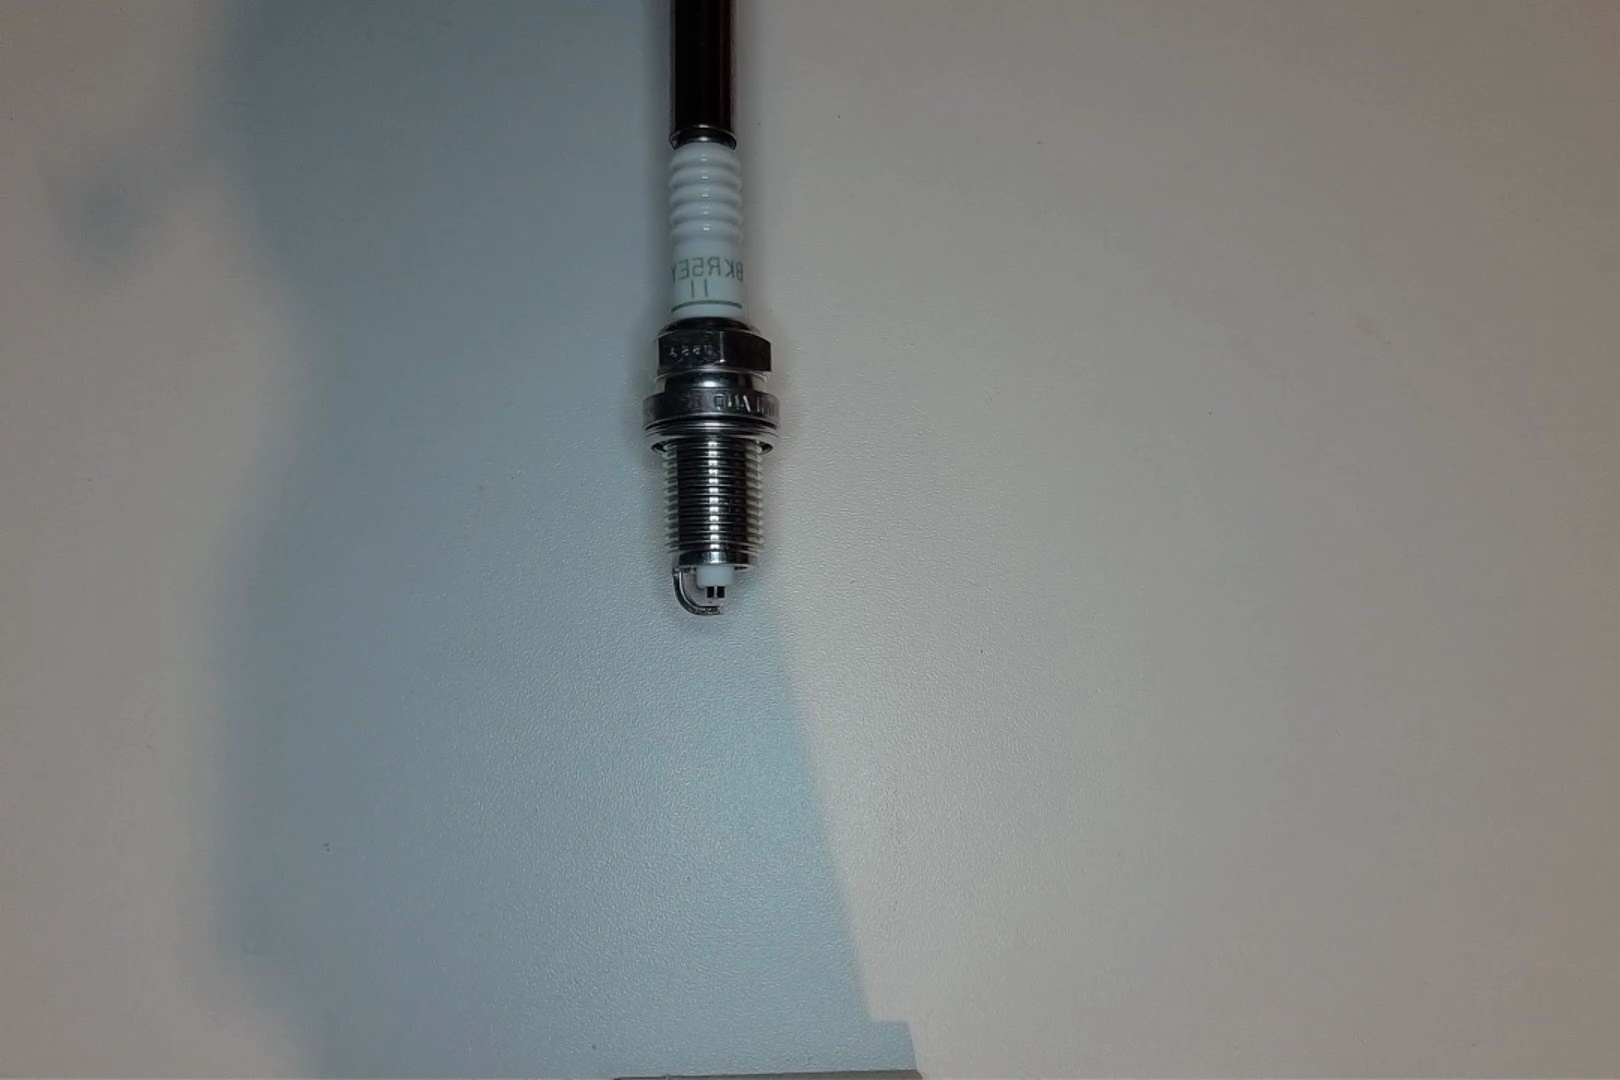
Label: normal